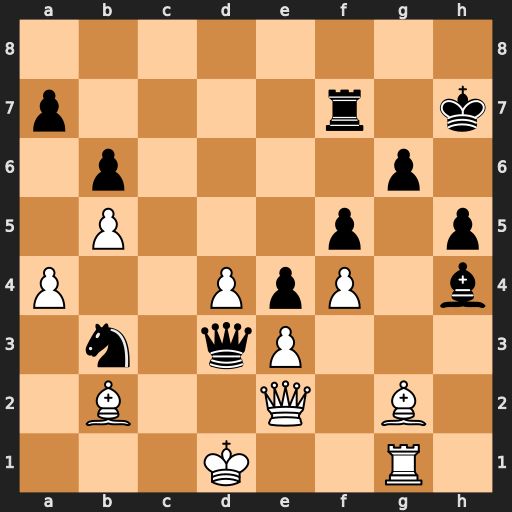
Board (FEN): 8/p4r1k/1p4p1/1P3p1p/P2PpP1b/1n1qP3/1B2Q1B1/3K2R1
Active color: w
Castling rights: -
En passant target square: -
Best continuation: Qxd3 exd3 Bd5